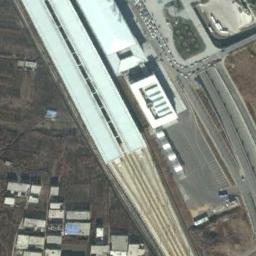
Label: railway_station